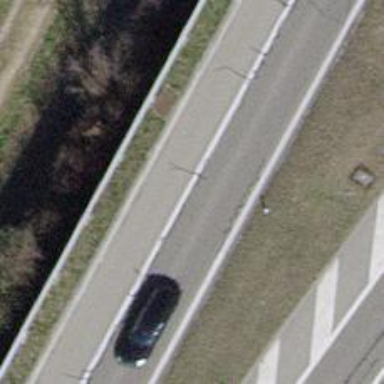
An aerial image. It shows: Asphalt motorway link.